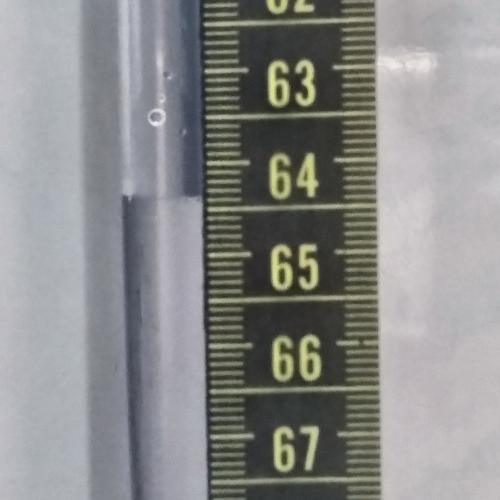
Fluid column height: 64.4 cm